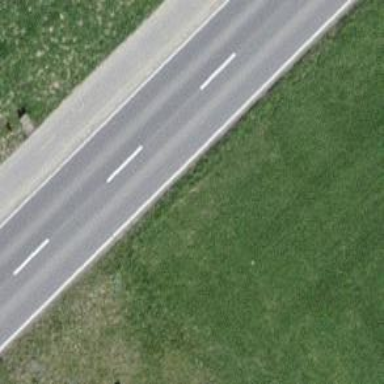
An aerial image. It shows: Tertiary road with cycle track.